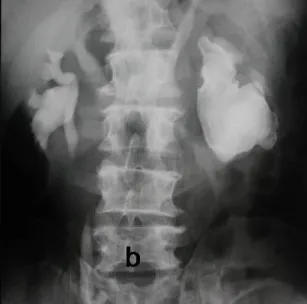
B) Intravenous urogram showing non-visualized left kidney & normally functioning right kidney.
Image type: radiology (x_ray)